Question: Consider :
'''
Tuples[Range[1, 3], 2]
'''

I would like to drop some of the sublist based on the following list :
sublistToTemove = {1,2,3,6,8}
Desired Output :
{2, 1}, {2, 2}, {3, 1}
Corresponding to the 4th, 5th and 7th elements of list.
I have tried Drop, Case, Select without success, must be missing something.
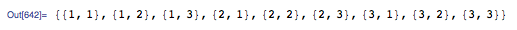
Answer: Given your list:
'''
In[2]:= lst = Tuples[Range[1, 3], 2]
Out[2]= {{1, 1}, {1, 2}, {1, 3}, {2, 1}, {2, 2}, {2, 3}, {3, 1}, {3,2}, {3, 3}}
'''
and
'''
In[5]:= sublistToTemove = {1, 2, 3, 6, 8}
Out[5]= {1, 2, 3, 6, 8}
'''
Here are 2 ways:
'''
In[6]:= Delete[lst, List /@ sublistToTemove]
Out[6]= {{2, 1}, {2, 2}, {3, 1}, {3, 3}}
In[7]:= lst[[Complement[Range[Length[lst]], sublistToTemove]]]
Out[7]= {{2, 1}, {2, 2}, {3, 1}, {3, 3}}
'''